Interaction volume radius: 10 \u00c5
Interaction volume height: 15 \u00c5
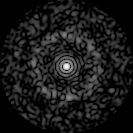
Disorder parameter: 0.8427